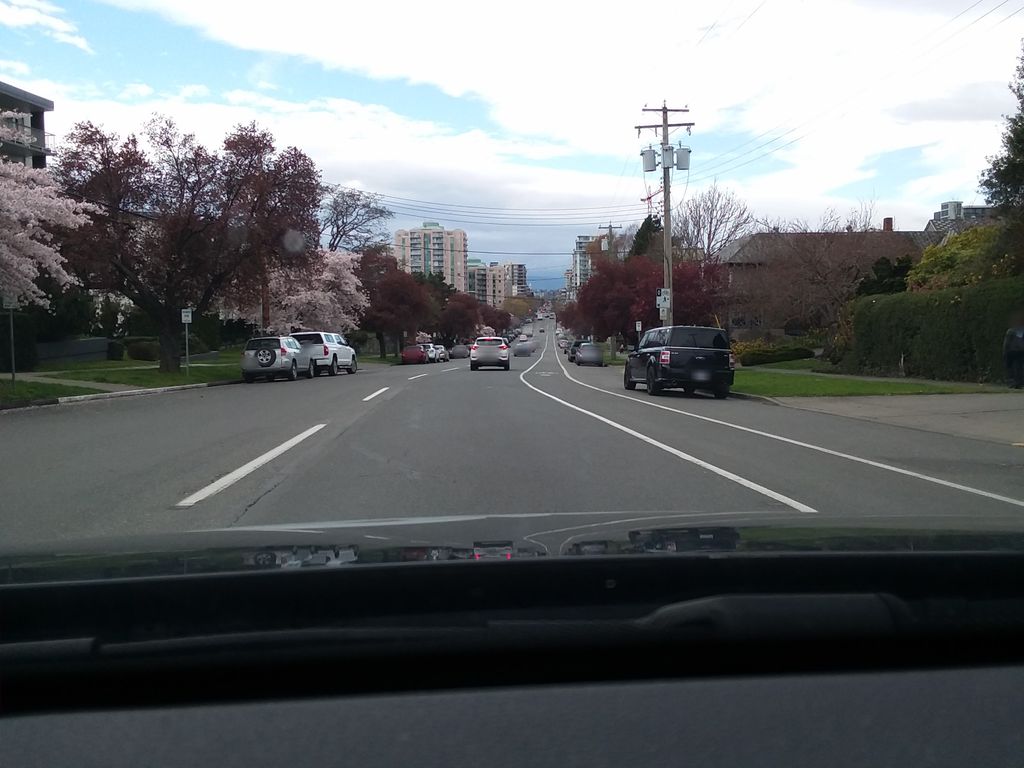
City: victoria